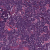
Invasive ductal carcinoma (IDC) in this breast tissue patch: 0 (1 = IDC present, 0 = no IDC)